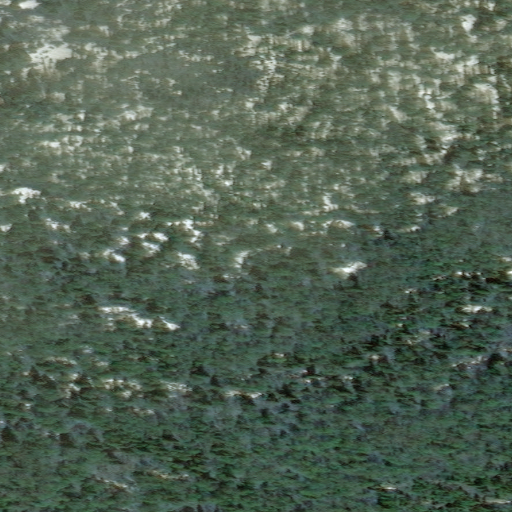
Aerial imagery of mountain in Alaska named Greens Head containing only unknown